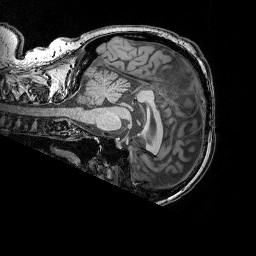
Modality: T1w
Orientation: sagittal
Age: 60
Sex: female
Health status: ill
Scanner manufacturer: siemens
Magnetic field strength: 3 T
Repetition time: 1.75 s
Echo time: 0.00418 s